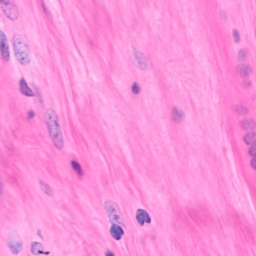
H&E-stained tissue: Breast